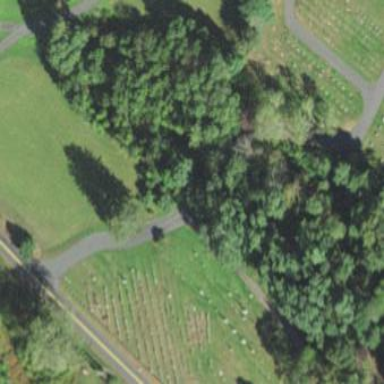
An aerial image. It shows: Private cemetery known as grave yard. It is designated as cemetery in the land use category.